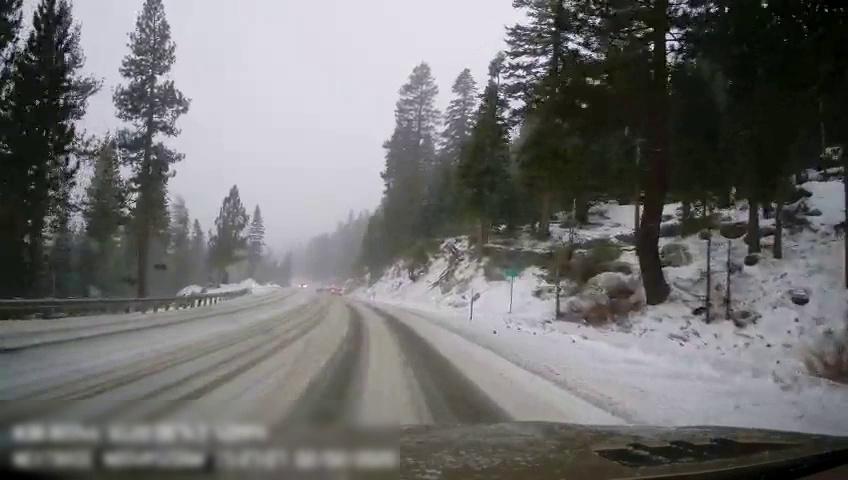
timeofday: Day
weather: Snowy
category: Drivable Space
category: Vehicles | Car
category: Traffic | Signs